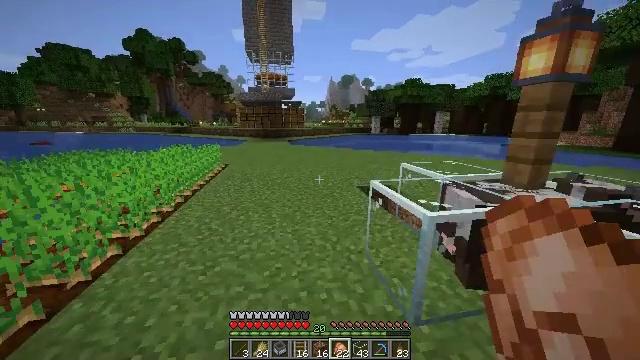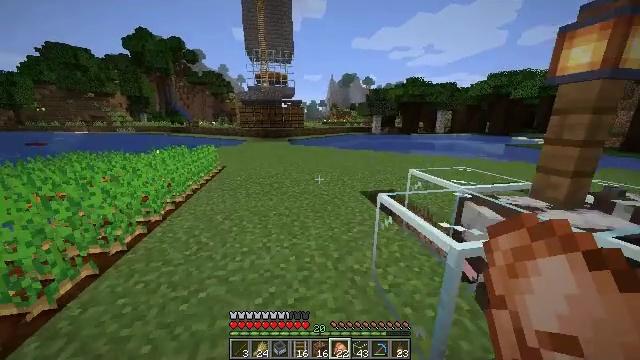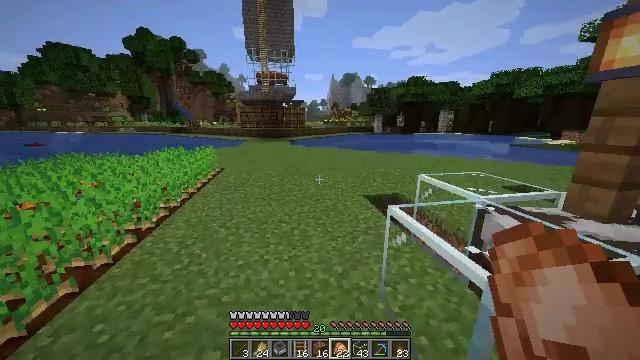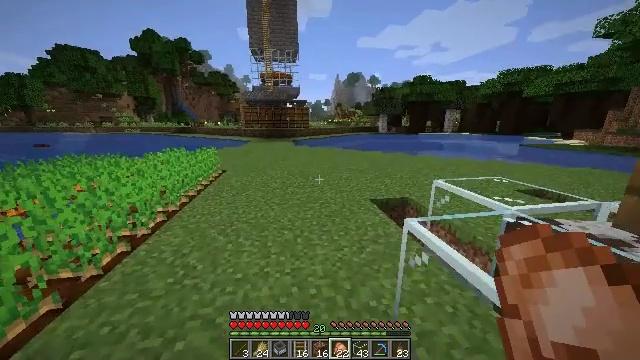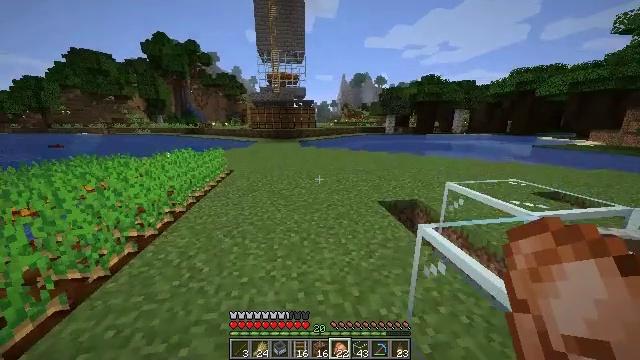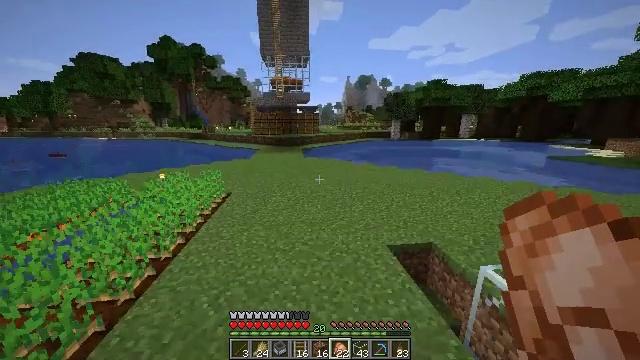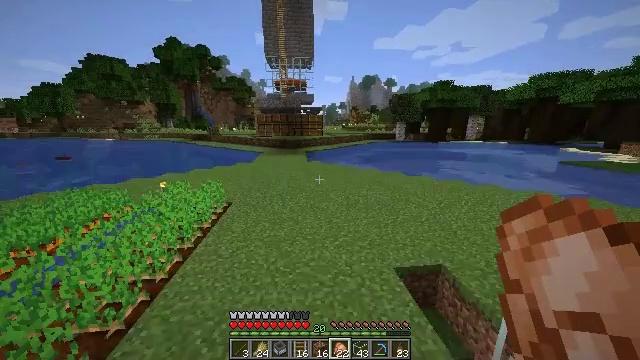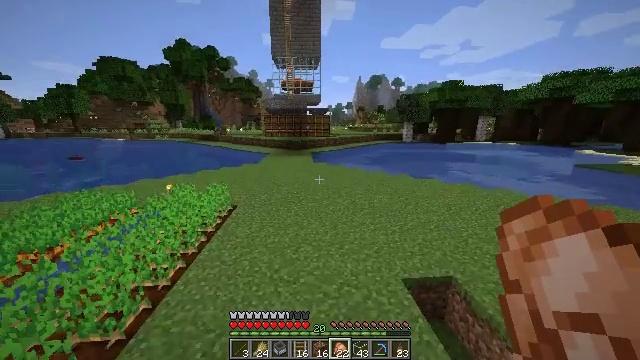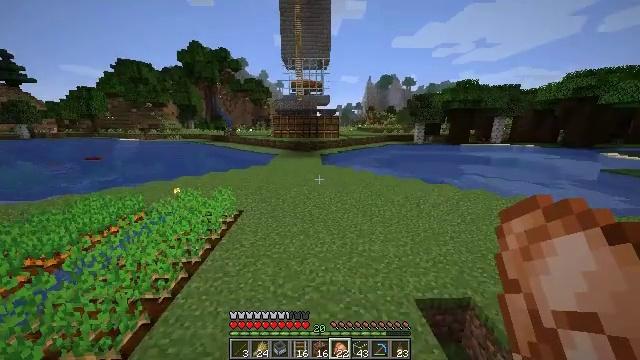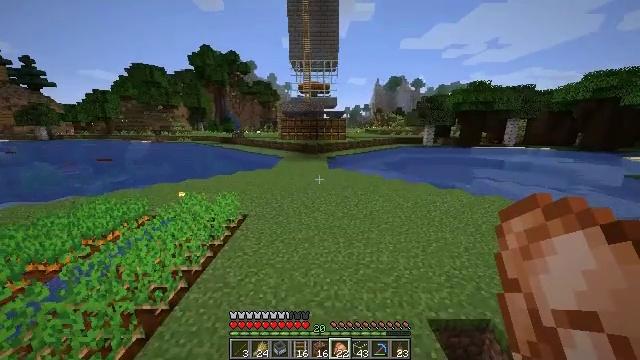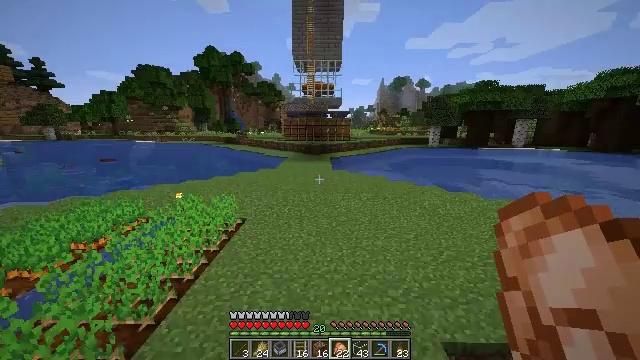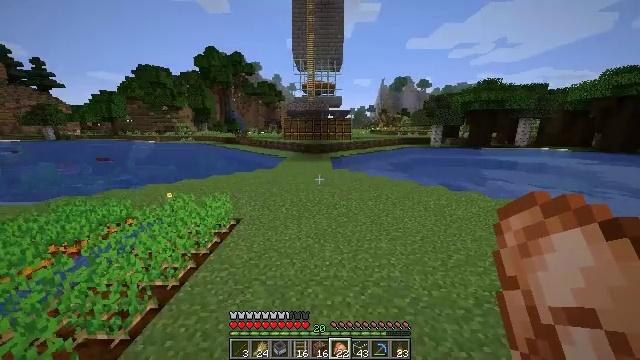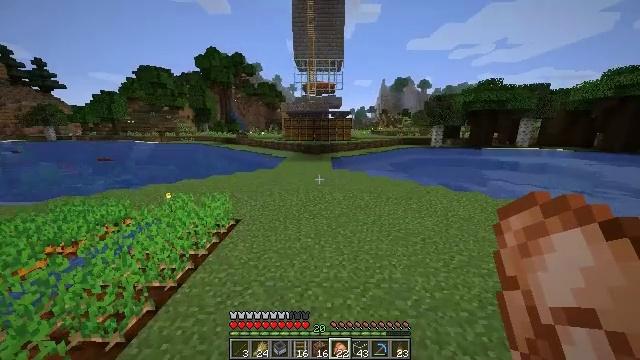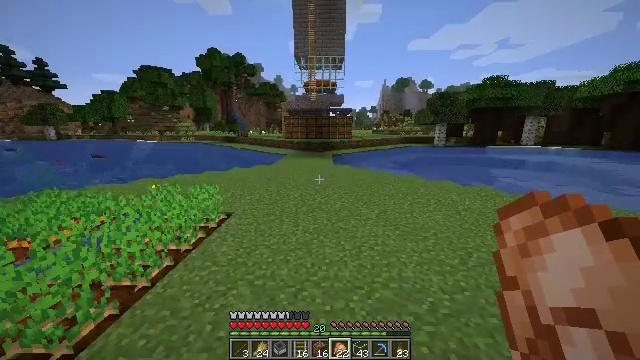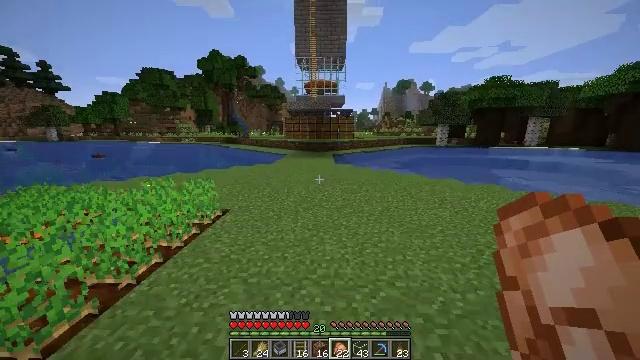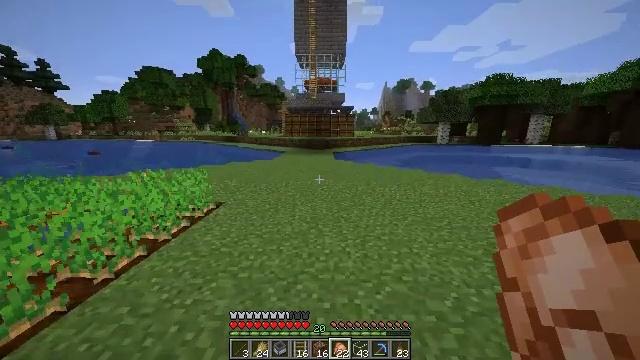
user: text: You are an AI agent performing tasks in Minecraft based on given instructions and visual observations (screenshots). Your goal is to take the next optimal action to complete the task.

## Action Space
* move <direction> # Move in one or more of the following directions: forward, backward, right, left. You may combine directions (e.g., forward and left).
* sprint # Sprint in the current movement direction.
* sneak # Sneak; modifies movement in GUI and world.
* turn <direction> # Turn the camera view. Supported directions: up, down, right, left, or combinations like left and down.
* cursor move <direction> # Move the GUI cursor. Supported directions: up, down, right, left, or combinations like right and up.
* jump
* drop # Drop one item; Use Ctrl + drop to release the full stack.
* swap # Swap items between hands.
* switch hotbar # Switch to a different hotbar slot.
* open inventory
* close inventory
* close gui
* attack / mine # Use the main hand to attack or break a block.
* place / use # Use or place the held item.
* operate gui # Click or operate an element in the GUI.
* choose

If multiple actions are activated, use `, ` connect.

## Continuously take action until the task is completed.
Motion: motion action
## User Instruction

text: Open the crafting table and make an observer.
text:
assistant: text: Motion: move forward
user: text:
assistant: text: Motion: move forward
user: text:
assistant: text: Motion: move forward, turn left
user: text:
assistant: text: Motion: move forward, turn left, jump
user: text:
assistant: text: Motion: move forward, turn left, jump
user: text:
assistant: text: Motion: move forward, turn left, jump
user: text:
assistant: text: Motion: move forward, turn left, jump
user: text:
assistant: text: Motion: move forward, turn left, jump
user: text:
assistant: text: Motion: move forward, turn left, jump
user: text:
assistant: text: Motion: move forward, turn left, jump
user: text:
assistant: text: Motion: move forward, jump
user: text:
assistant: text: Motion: move forward, jump
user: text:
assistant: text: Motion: move forward, jump
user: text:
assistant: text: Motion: move forward, jump
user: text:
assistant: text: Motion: move forward, sprint, jump
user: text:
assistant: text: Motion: move forward, sprint, jump
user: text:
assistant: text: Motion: move forward, sprint, jump
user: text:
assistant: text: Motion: move forward, sprint, jump
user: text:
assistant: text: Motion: move forward, jump
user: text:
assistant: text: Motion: move forward, jump
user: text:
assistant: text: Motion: move forward, jump
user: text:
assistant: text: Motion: move forward, jump
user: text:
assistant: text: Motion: move forward, jump
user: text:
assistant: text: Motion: move forward, jump
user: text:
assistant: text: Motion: move forward, jump
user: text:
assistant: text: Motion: move forward, jump
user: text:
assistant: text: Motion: move forward, jump
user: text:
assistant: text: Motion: move forward, sprint, jump
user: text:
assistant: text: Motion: move forward, sprint, jump
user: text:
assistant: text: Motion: move forward, sprint, jump